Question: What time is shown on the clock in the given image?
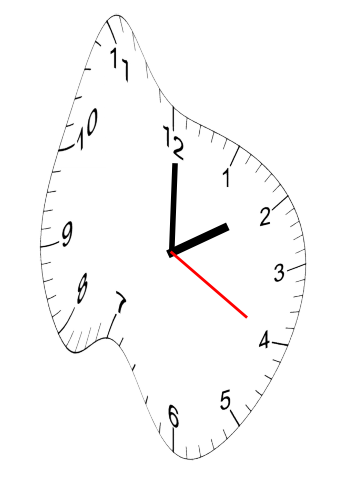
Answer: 02:00:20